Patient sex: M
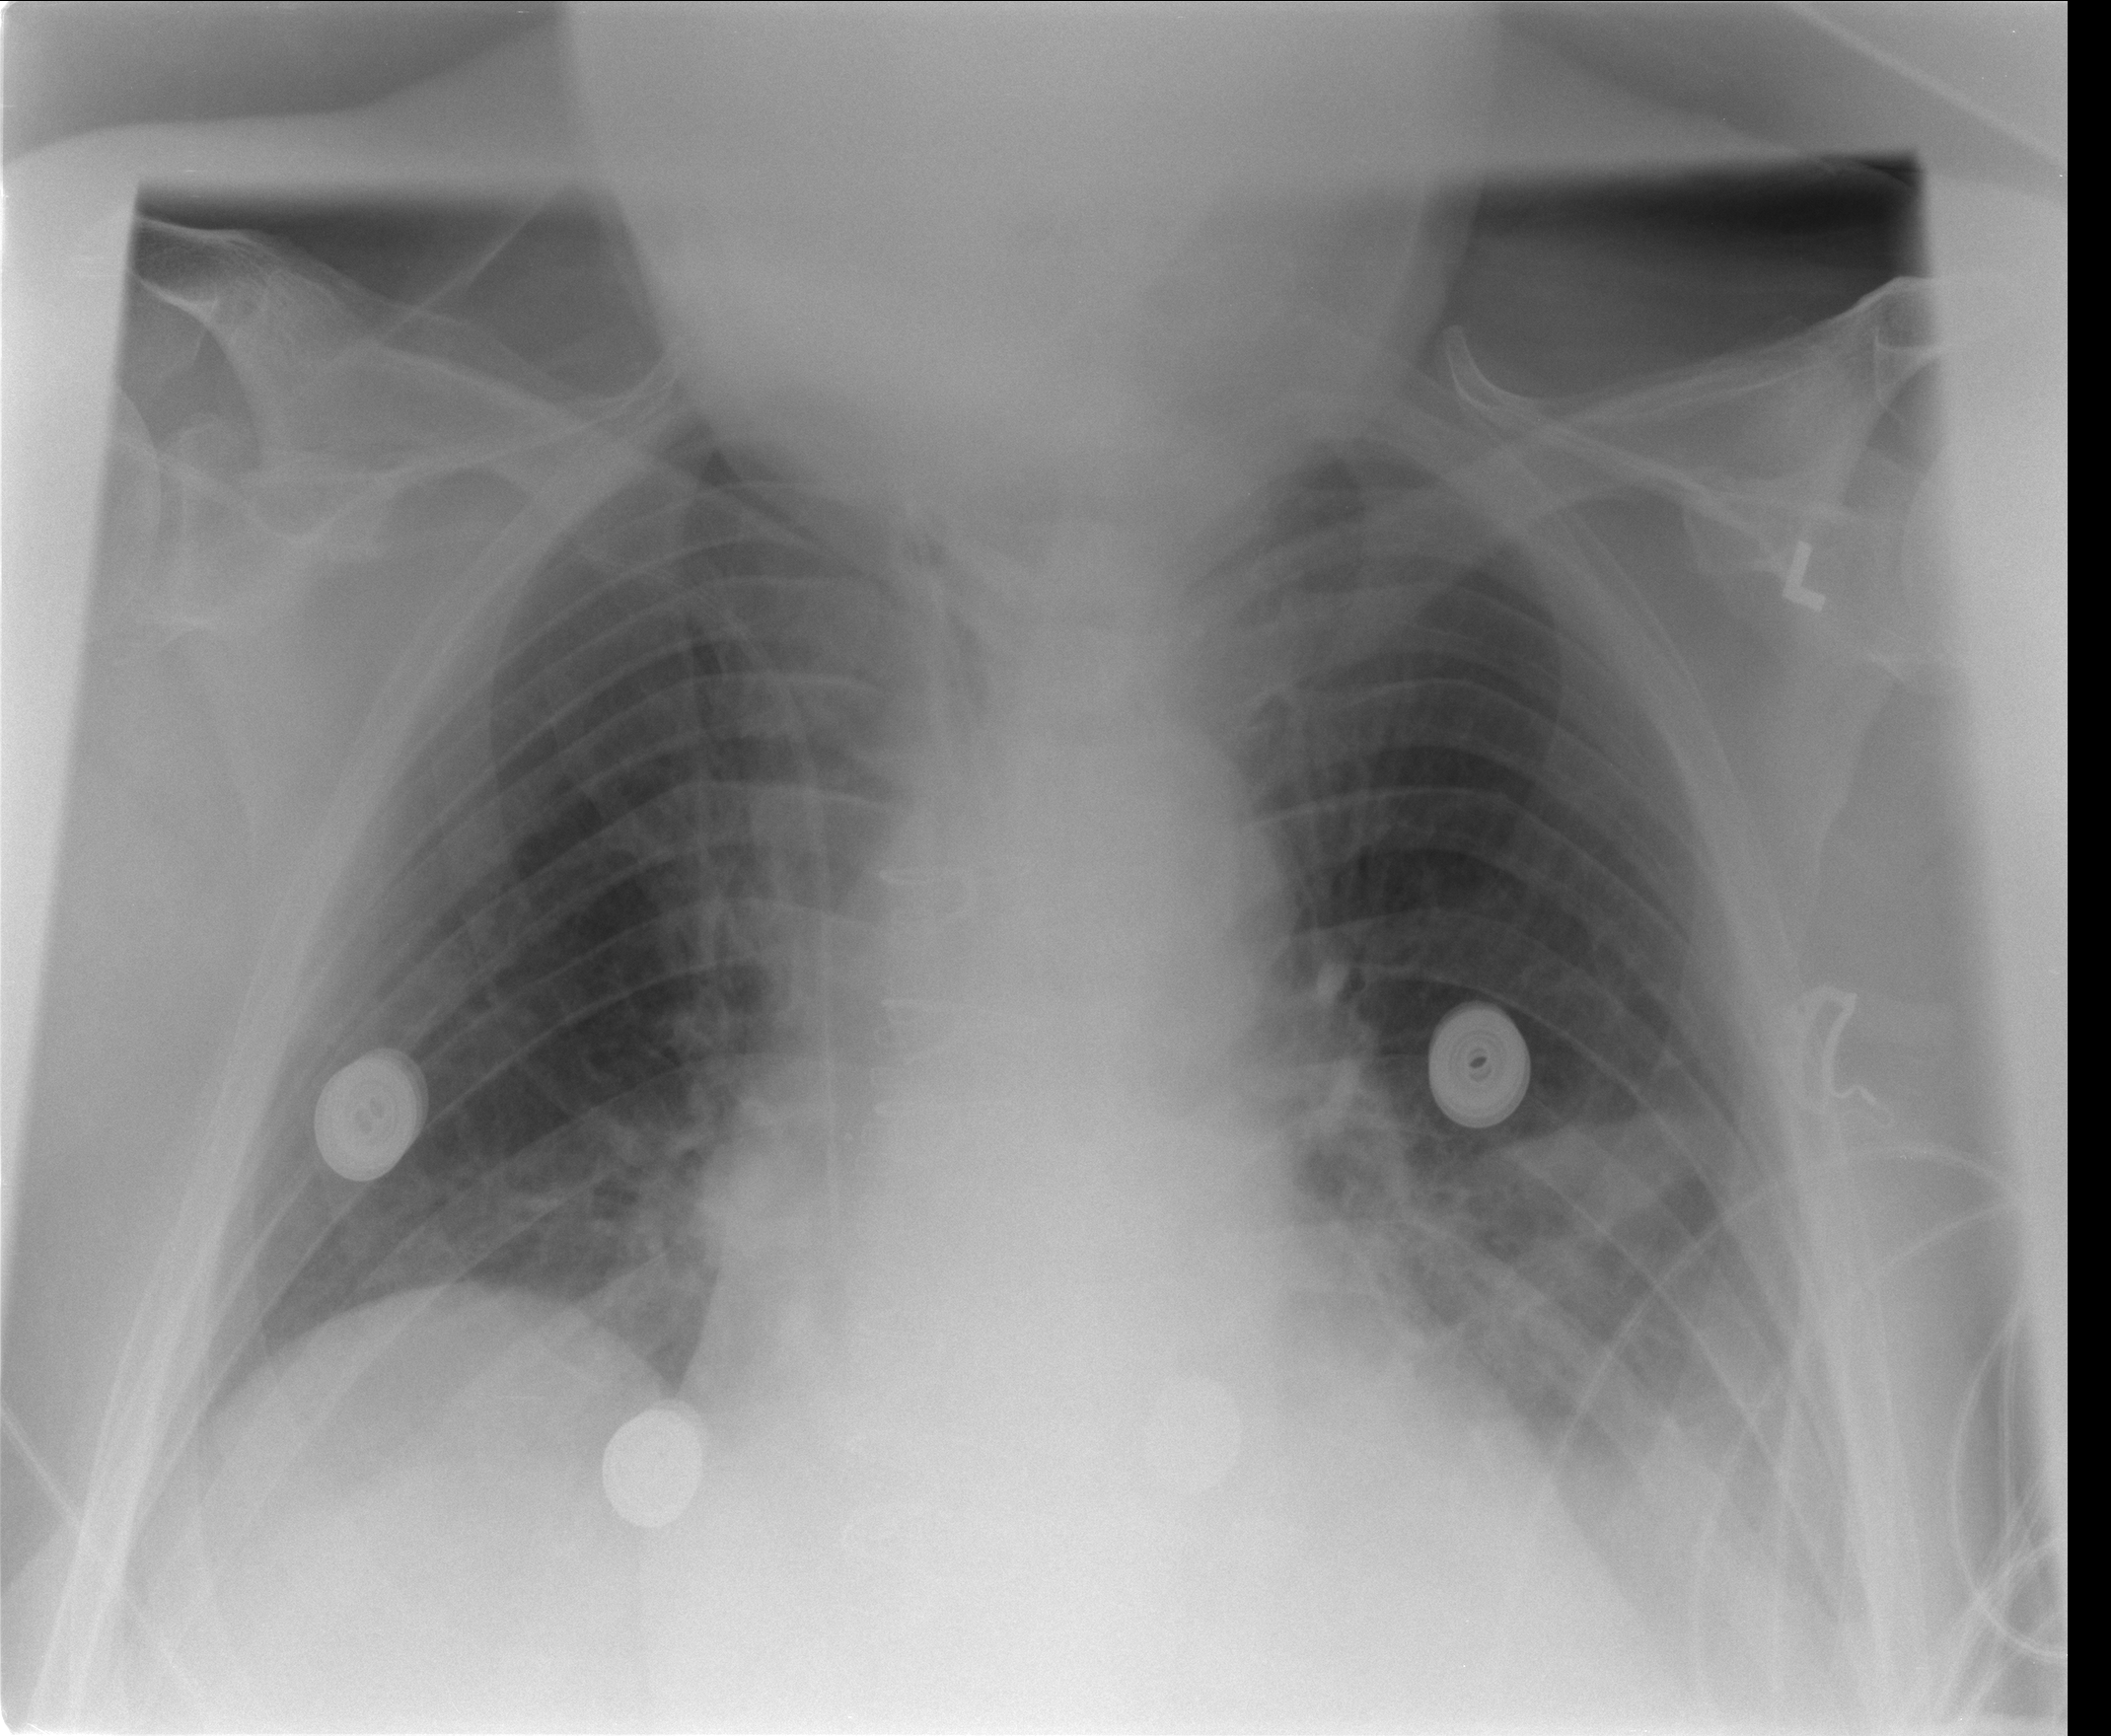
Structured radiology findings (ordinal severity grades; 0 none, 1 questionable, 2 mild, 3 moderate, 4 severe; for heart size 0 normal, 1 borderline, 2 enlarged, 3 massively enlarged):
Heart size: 0
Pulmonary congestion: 0
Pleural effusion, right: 1
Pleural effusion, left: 2
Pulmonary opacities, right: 0
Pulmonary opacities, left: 0
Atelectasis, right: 2
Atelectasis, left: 2